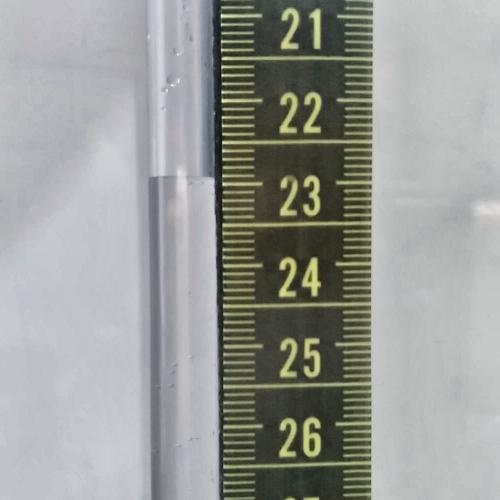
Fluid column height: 22.9 cm